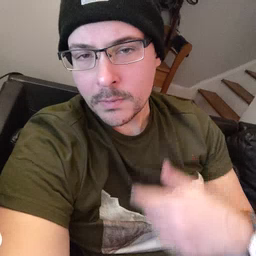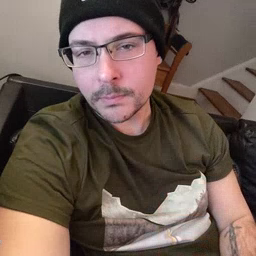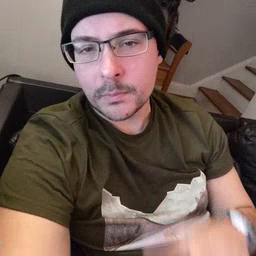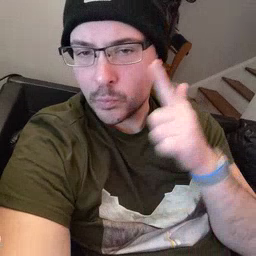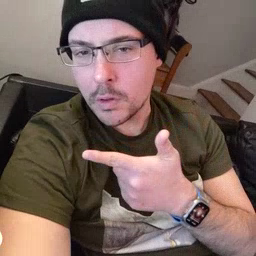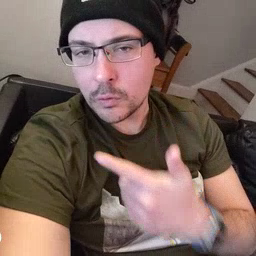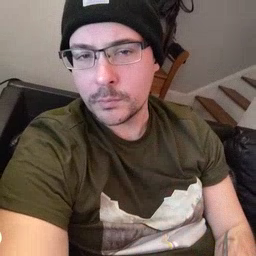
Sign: brother